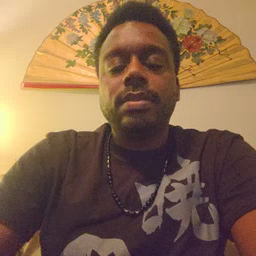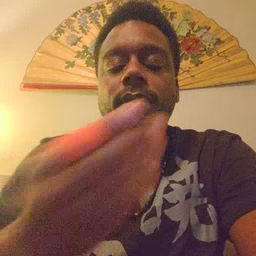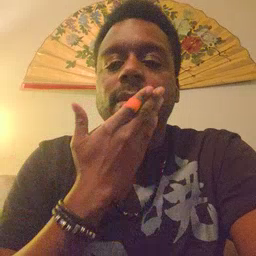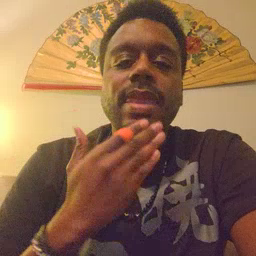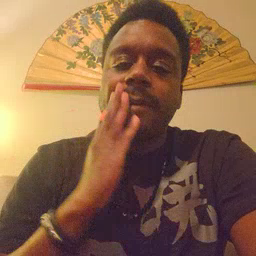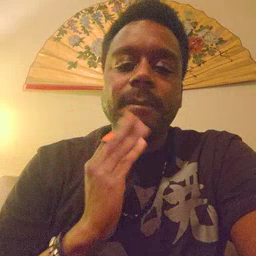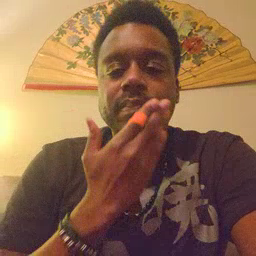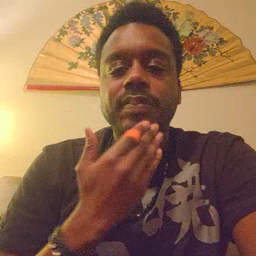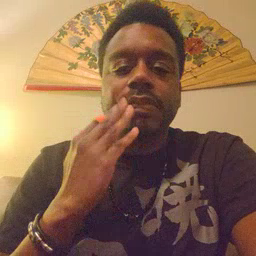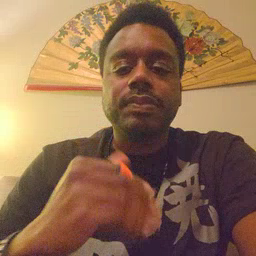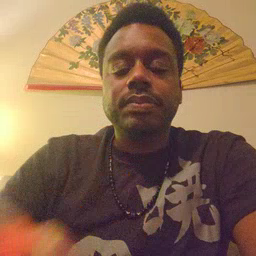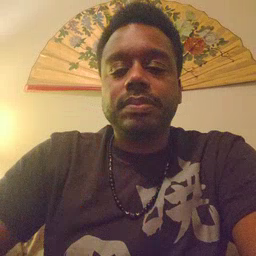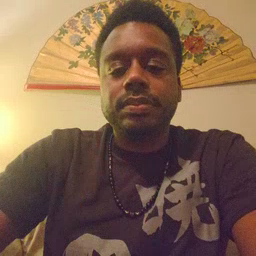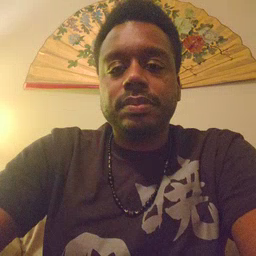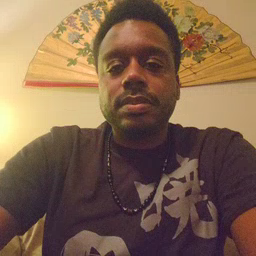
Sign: napkin